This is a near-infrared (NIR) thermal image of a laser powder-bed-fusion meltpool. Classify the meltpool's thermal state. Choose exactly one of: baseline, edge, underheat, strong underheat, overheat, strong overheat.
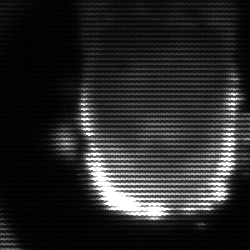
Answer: baseline